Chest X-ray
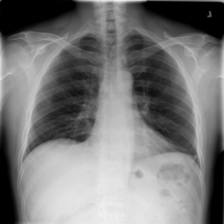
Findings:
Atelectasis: negative
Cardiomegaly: negative
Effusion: negative
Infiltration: negative
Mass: negative
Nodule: negative
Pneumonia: negative
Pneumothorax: negative
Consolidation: negative
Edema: negative
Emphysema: negative
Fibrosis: negative
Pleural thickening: negative
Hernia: negative